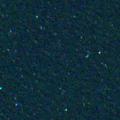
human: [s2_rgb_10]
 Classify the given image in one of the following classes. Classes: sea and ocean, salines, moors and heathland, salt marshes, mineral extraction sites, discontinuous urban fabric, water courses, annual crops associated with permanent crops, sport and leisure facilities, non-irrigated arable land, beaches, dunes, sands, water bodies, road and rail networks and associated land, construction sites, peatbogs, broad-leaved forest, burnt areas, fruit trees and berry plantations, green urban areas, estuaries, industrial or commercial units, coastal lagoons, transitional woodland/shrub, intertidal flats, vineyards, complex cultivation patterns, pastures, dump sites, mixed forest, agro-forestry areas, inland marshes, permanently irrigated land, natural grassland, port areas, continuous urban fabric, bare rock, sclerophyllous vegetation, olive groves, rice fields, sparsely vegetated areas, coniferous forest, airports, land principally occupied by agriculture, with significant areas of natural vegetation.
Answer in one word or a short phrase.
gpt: sea and ocean